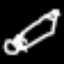
Label: pencil